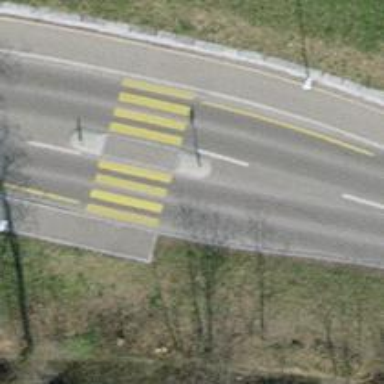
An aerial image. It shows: Zebra crossing with crossing island.